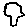
Label: tree